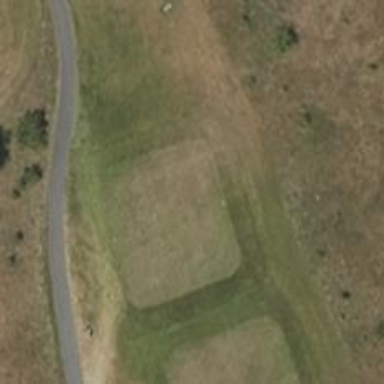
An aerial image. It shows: Golf tee.